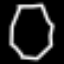
Label: octagon